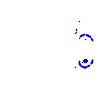
Particle: electron